Question: I want to put google adsense commercial on my website which i built with vuejs. The idea was to use "vue-google-adsense" to show the commercial.
After I had a look at the VueAdsense Template, I figured that my code, provided by google, does not have any "data-ad-slot" (see picture below). I installed already "vue-google-adsense" and put the data as mentioned in the docu in my app but without the " data-ad-slot="<PHONE>" " line. My configuration in my vue file (where I want to display the ad) looks like the following:
main.js
'''
...
import Ads from 'vue-google-adsense'
Vue.use(require('vue-script2'))
Vue.use(Ads.Adsense)
...
'''
showdata.vue (where I want to display the commercial)
'''
<template>
<v-container>
...
<Adsense
data-ad-client="ca-pub-XXXXXXXXXXXXXXXX"
</Adsense>
...
</v-container>
</template>
'''
The problem I'm facing is that google does not find the commercial on my website. When I click "I've pasted the code into my site" (see picture) and confirm that with "Done", google doesn't find my commercial.
Do I do something wrong or do I miss anything?
Does anybody know why I don't have this data-ad-slot?
Cheers
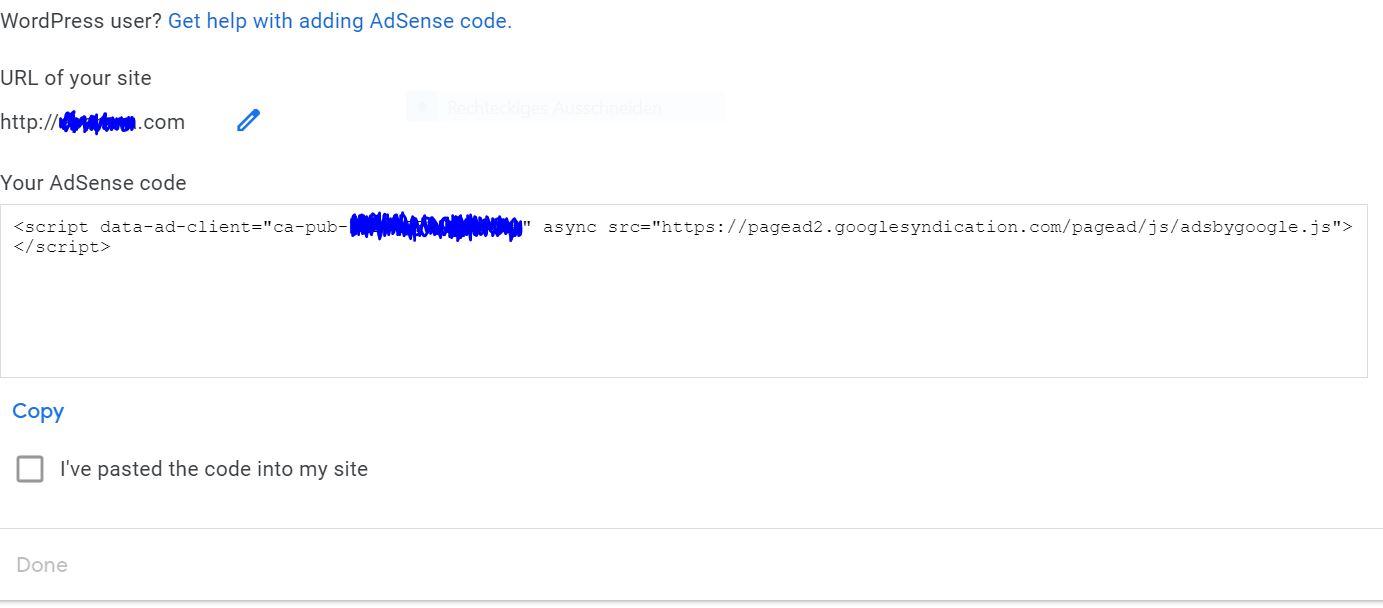
Answer: Ok,
my mistake. You first need to put the script shown in the picture above in your normal html code (for vue it would be the index.html after npm run build).
Then google checks and afterwards you get all the information you need ;)